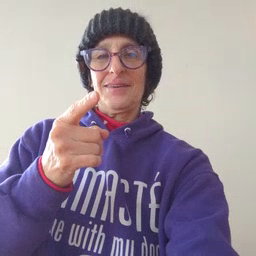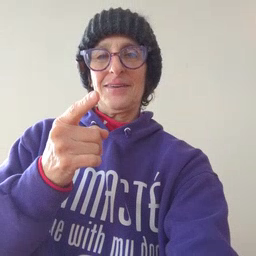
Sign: there